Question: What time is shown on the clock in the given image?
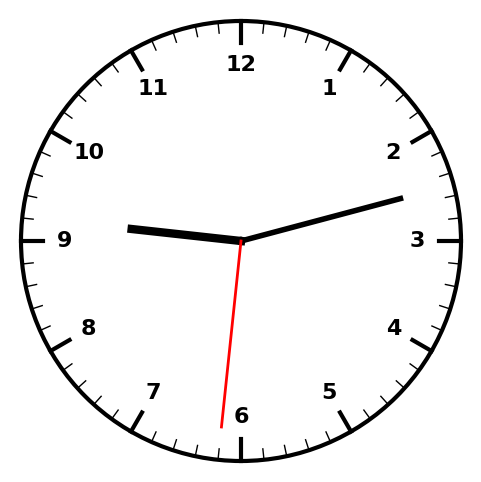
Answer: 09:12:31